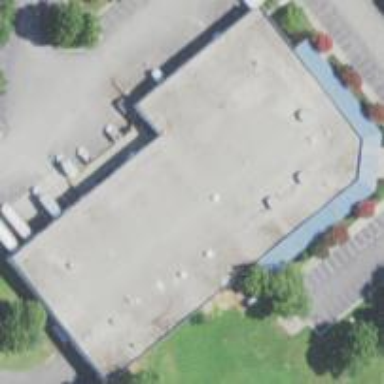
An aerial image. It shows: Commercial building.